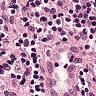
Metastatic tissue present: no